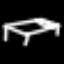
Label: bed